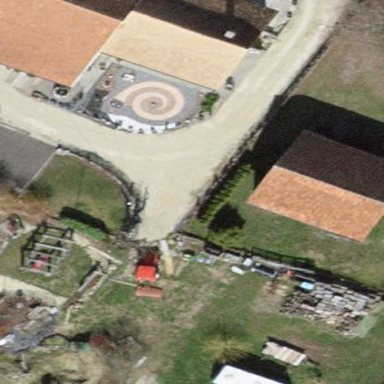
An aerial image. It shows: Shed.